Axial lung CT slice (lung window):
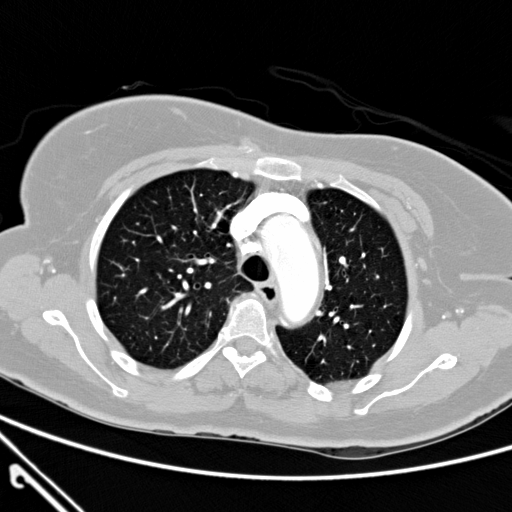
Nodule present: no